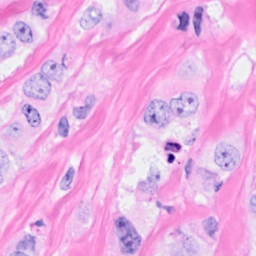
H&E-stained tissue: Breast